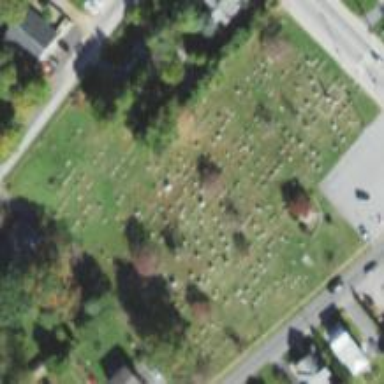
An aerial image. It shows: Cemetery.